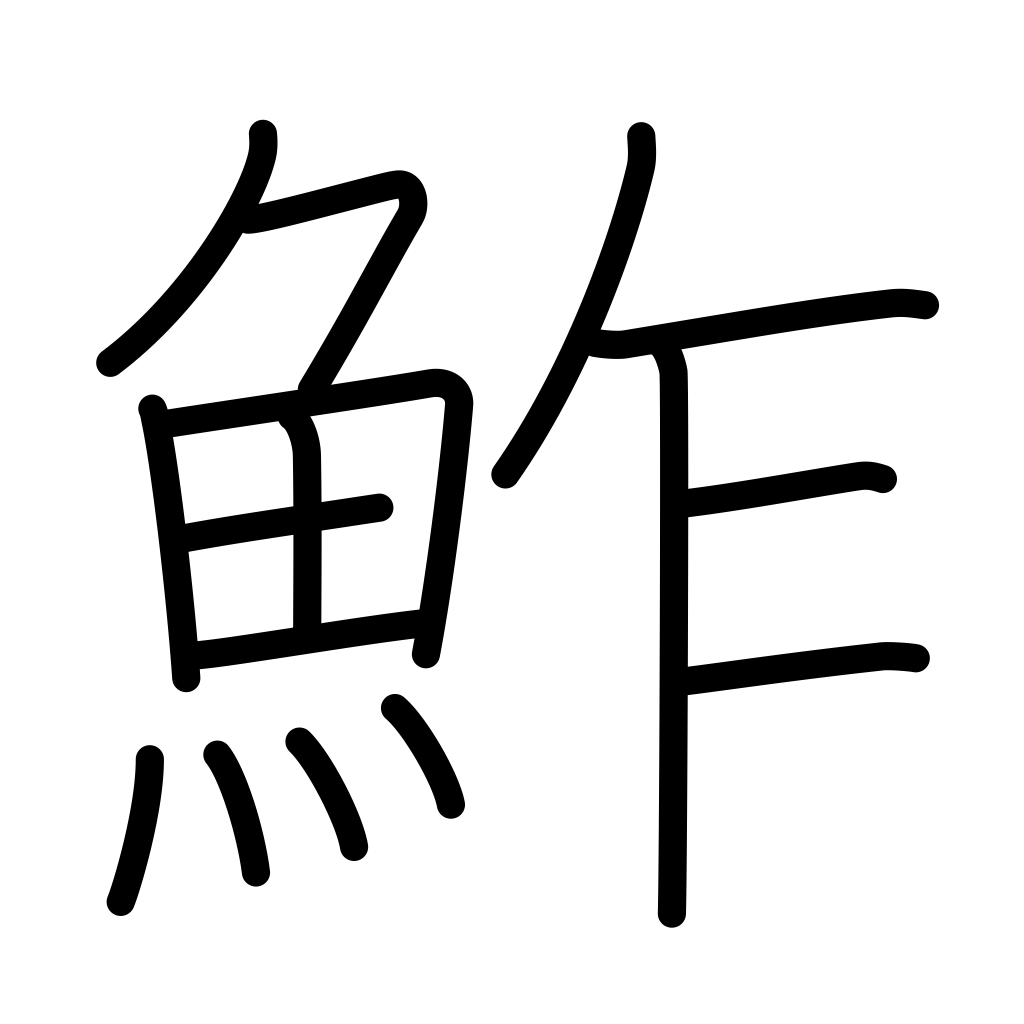
Meaning: sushi, seasoned rice